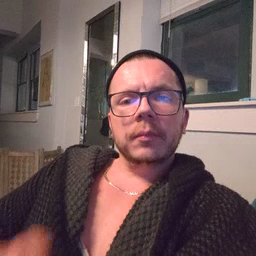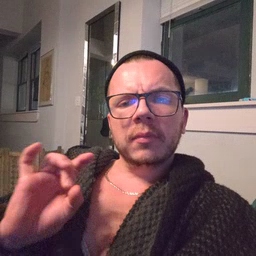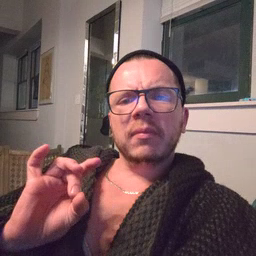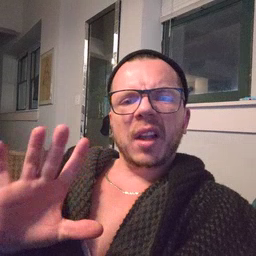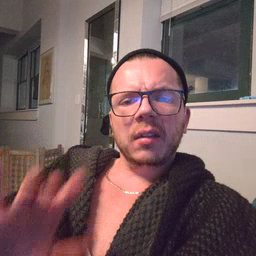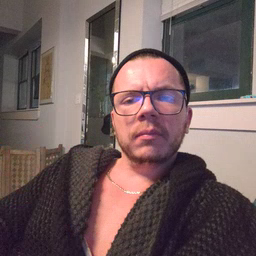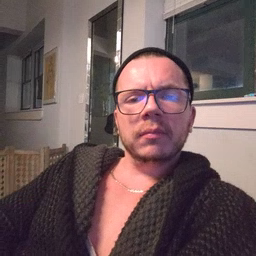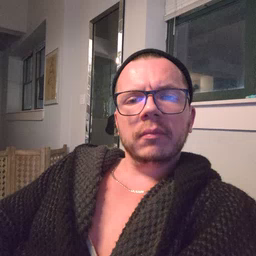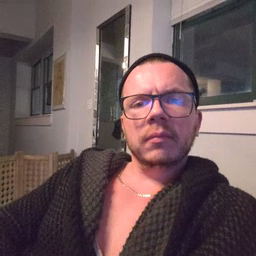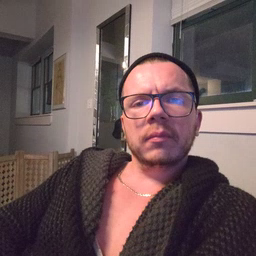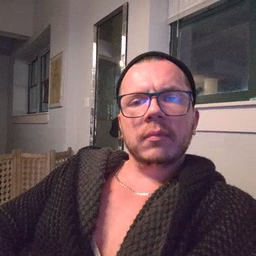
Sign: yucky